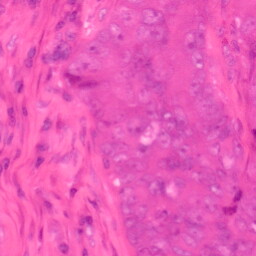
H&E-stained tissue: Colon